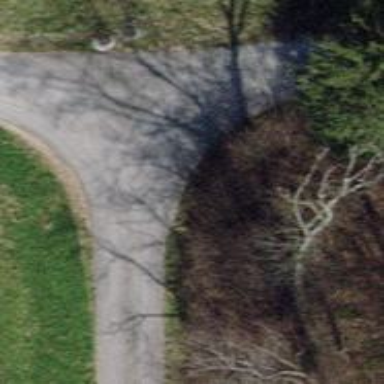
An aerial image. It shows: Gravel track with grade2 quality.